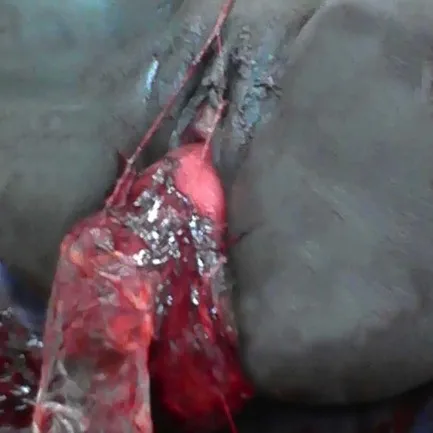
Uterine inversion stage III with the placenta adhering to the fundus.
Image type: medical_photograph (other_medical_photograph)